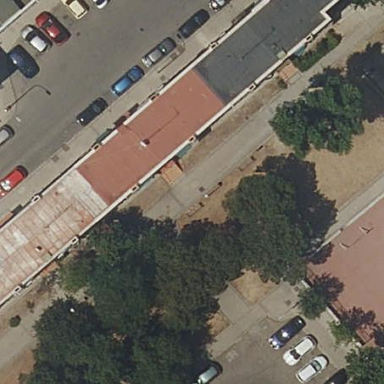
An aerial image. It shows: Image showing building with apartments.